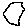
Label: hexagon